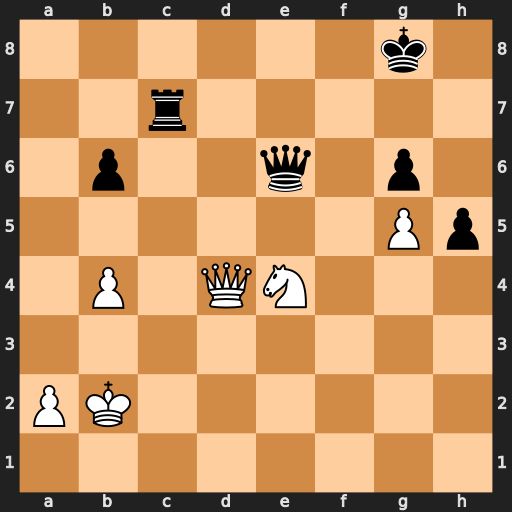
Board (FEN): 6k1/2r5/1p2q1p1/6Pp/1P1QN3/8/PK6/8
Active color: w
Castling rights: -
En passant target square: -
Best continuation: Qd8+ Kg7 Qxc7+